Question: How can I load/refer to an external CSS file inside an external JS file.
As shown in the below image I would like to refer/load Default.css inside Common.js

Thanks in advance
BB
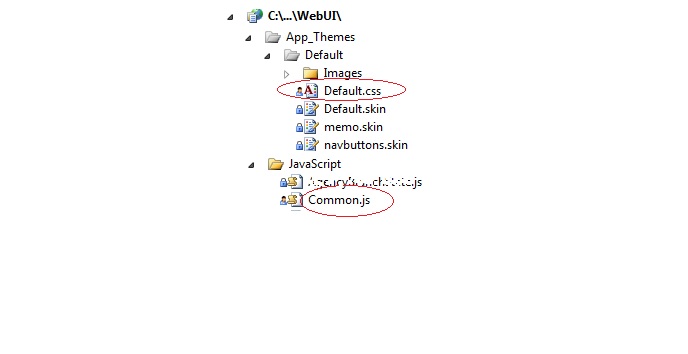
Answer: Create a new 'link' tag in script, referencing your stylesheet.
Here's how you do it in jQuery:
'''
$("<link/>", {
rel: "stylesheet",
type: "text/css",
href: "your script here."
}).appendTo("head");
'''